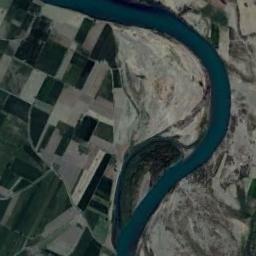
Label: river